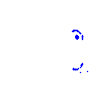
Particle: kaon